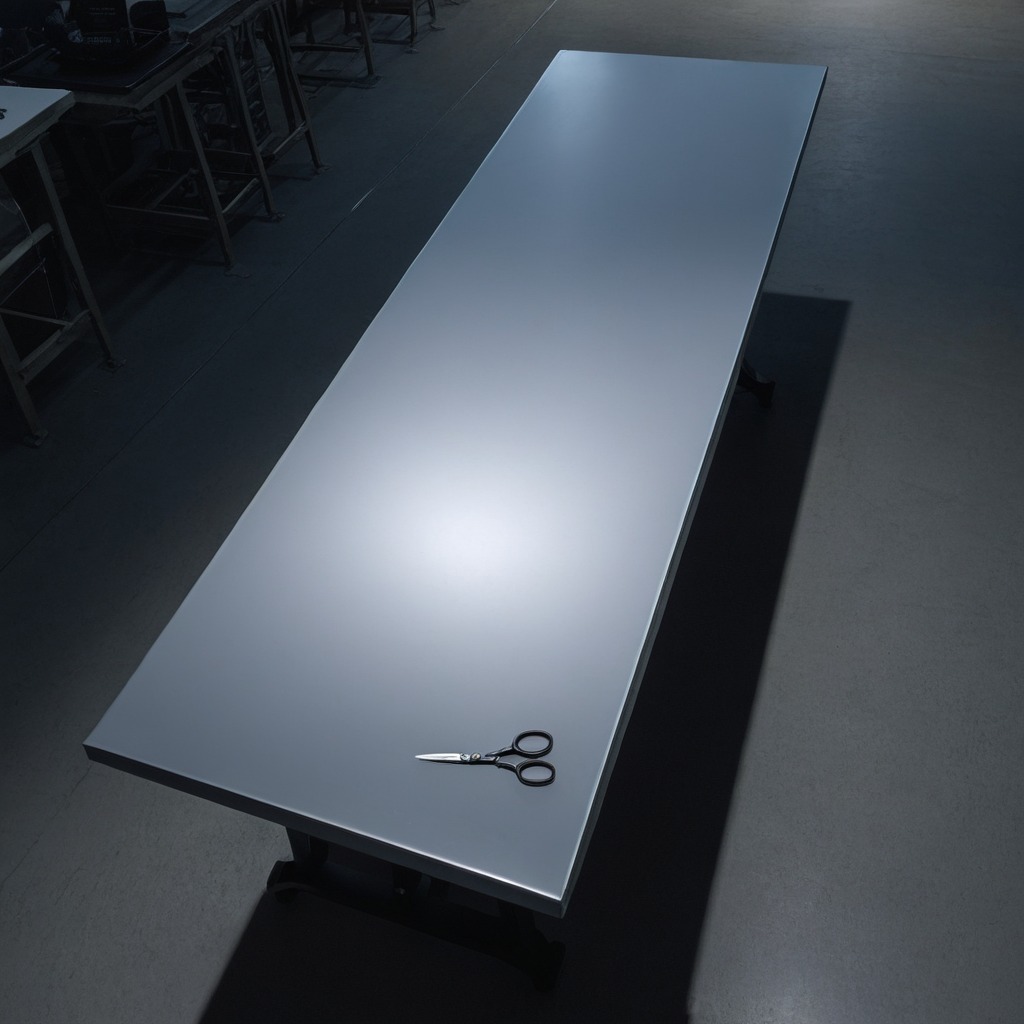
A scissor is lying on the tabletop.